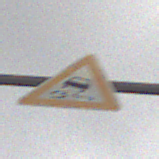
Verkehrszeichen: SchleuderOderRutschgefahr
Umgebung: Outdoor, Suburban
Tageszeit: MorningAfternoon
Wetter: Overcast
Licht: Natural
Jahreszeit: NotSpecified
Kontrast: LowContrast